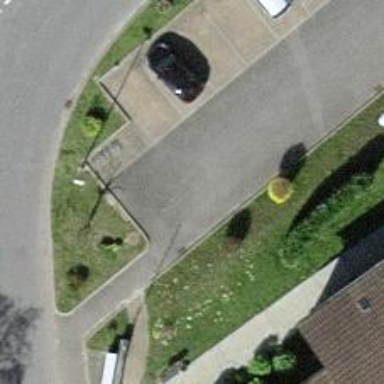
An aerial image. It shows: Road serving as parking aisle.